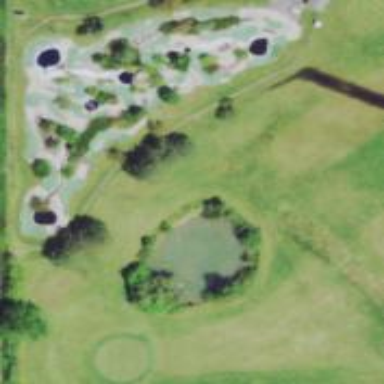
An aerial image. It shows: Miniature golf leisure land.